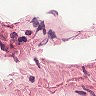
Metastatic tissue present: no